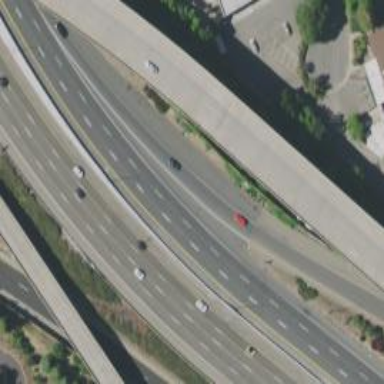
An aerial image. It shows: Motorway.